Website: crate-barrel
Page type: payment
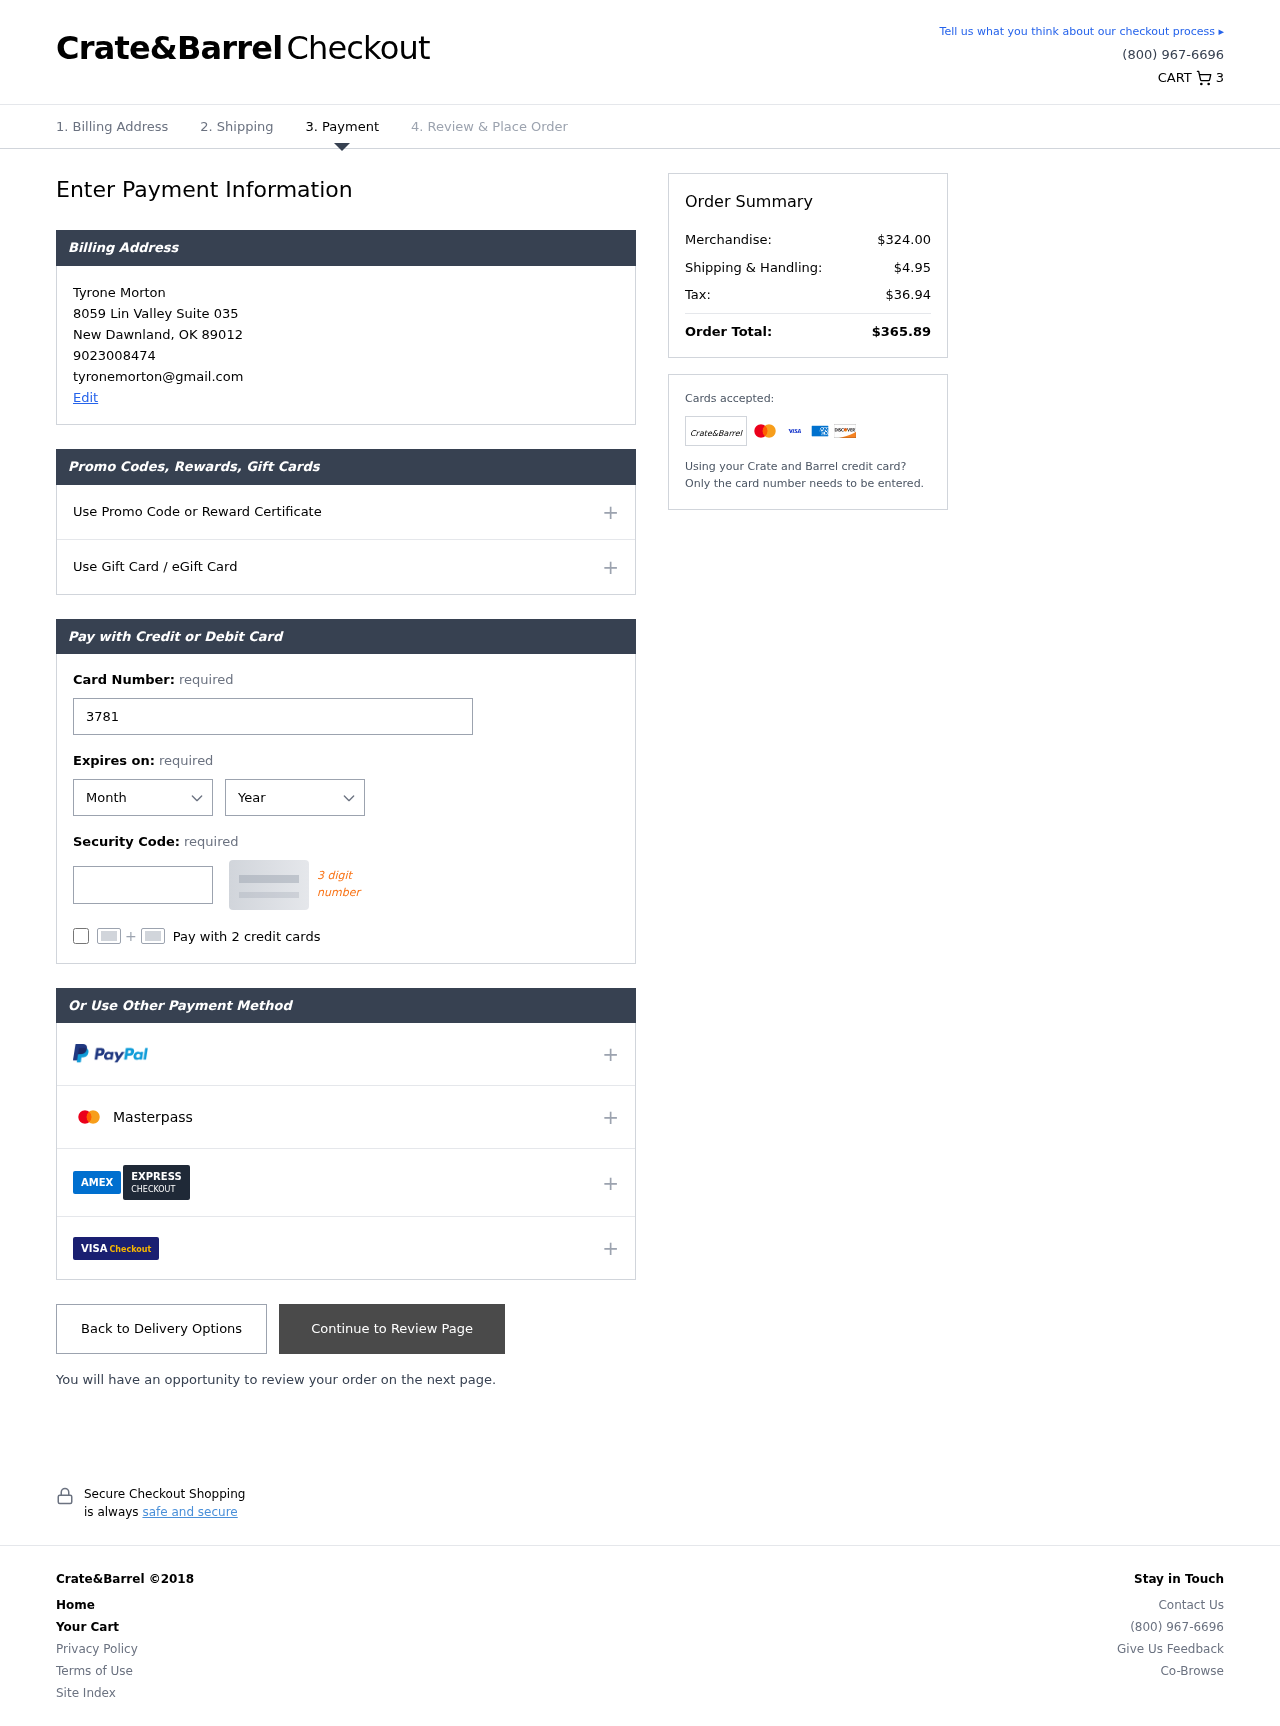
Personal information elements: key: PII_CARD_CVV
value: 7907
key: PII_CARD_EXPIRY_MONTH
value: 06
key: PII_CARD_EXPIRY_YEAR
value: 26
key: PII_CARD_NUMBER
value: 3781 5344 8009 812
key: PII_CITY
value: New Dawnland
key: PII_EMAIL
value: tyronemorton@gmail.com
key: PII_FULLNAME
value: Tyrone Morton
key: PII_PHONE
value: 9023008474
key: PII_POSTCODE
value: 89012
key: PII_STATE_ABBR
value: OK
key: PII_STREET
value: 8059 Lin Valley Suite 035
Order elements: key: ORDER_NUM_ITEMS
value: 3
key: ORDER_SUBTOTAL
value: $324.00
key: ORDER_SHIPPING_COST
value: $4.95
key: ORDER_TAX
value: $36.94
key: ORDER_TOTAL
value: $365.89